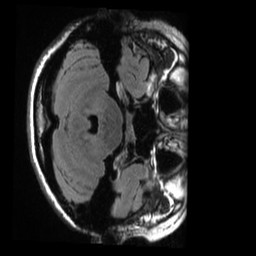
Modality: T1w
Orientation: axial
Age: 22
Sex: female